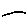
Label: line